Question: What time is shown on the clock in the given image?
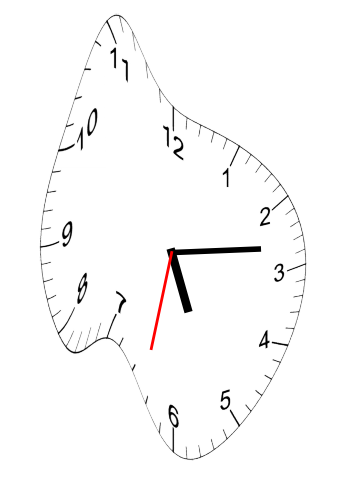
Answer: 05:13:32